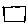
Label: square